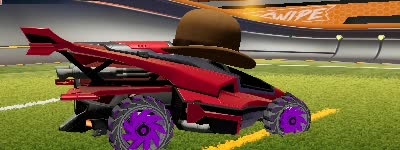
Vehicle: aftershock